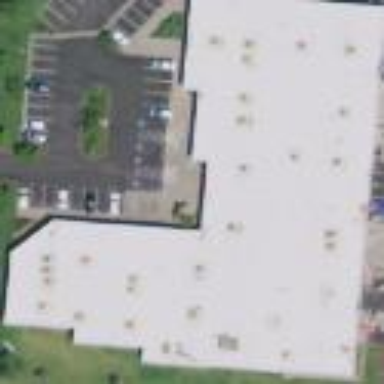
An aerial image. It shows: Industrial building.